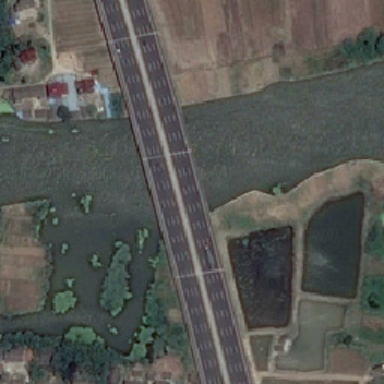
Many farmland has a bridge on both sides of the river .